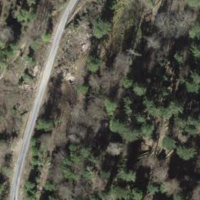
EUNIS habitat code: 44
Species observed at this site:
Melittis melissophyllum